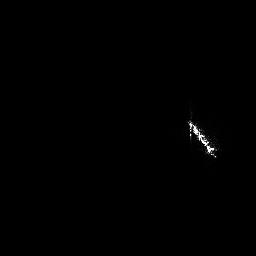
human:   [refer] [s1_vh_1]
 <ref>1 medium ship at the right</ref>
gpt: <box>[[72, 44, 84, 62, 0]]</box>